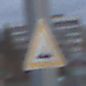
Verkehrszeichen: UnebeneFahrbahn
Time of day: SunriseSunset
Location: Outdoor (Suburban)
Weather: PartlyCloudy
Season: NotSpecified
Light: Natural